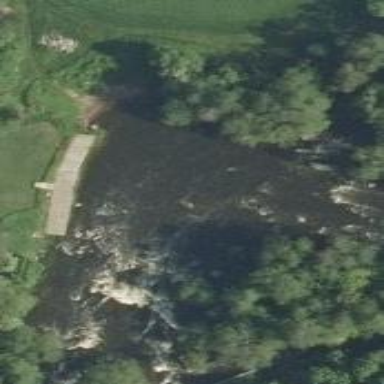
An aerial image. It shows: Weir in waterway.